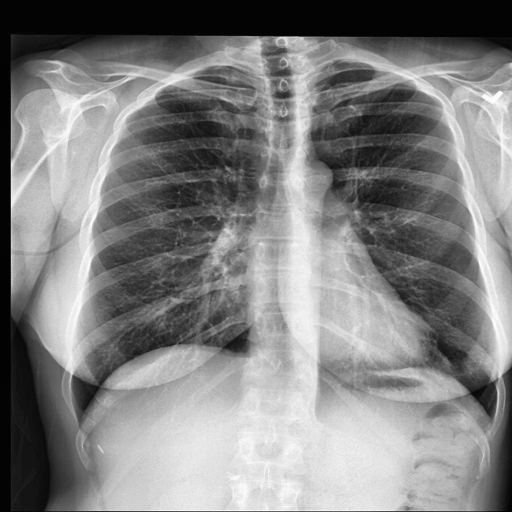
Finding: NORMAL